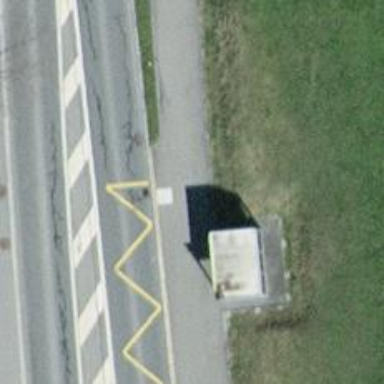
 serving as platform for public transportation."